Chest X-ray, PA view. Patient: 54 years old, sex F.
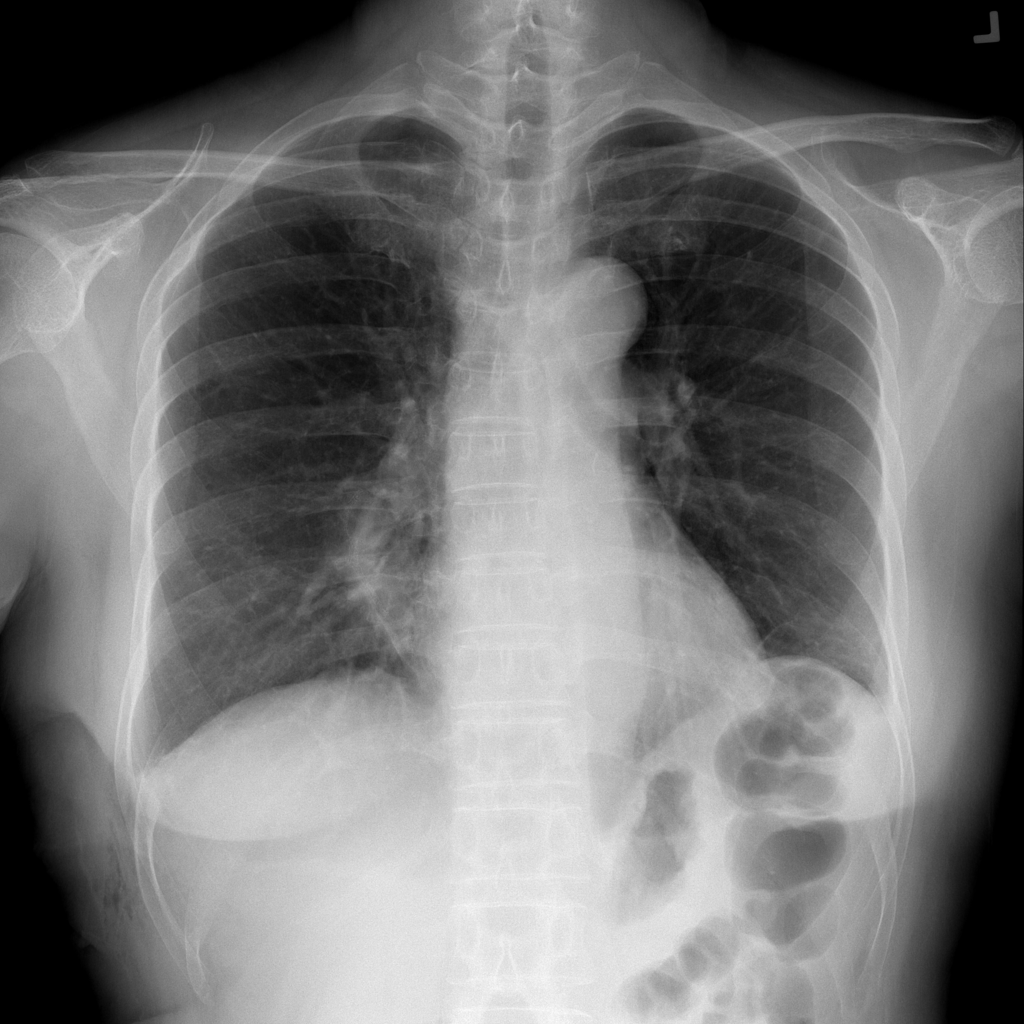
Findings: Infiltration, Pneumothorax